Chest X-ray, AP view. Patient: 70 years old, sex M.
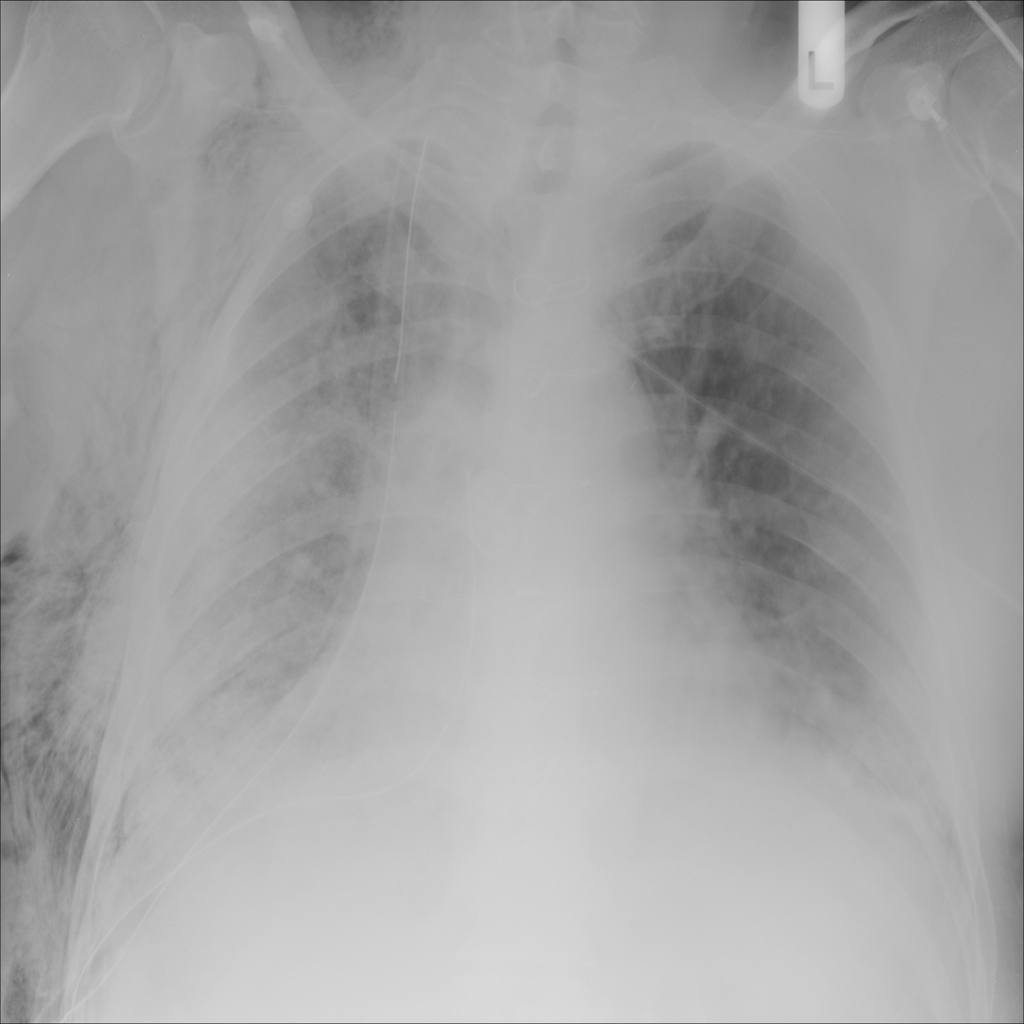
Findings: Infiltration